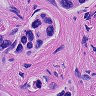
Metastatic tissue present: yes